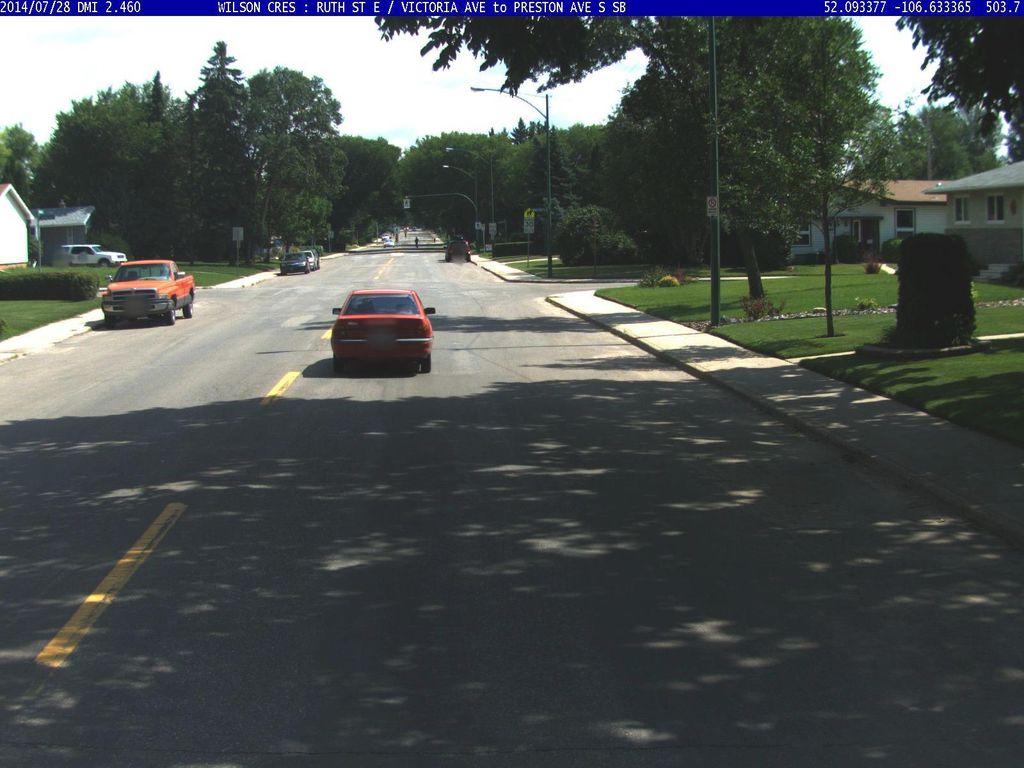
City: saskatoon